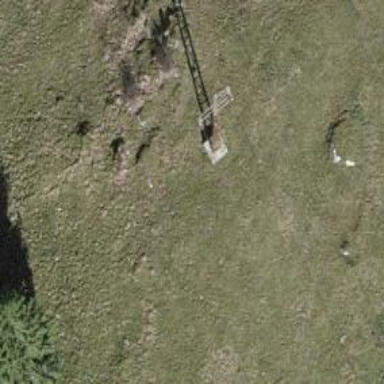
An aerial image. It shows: Power tower.